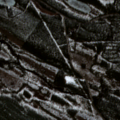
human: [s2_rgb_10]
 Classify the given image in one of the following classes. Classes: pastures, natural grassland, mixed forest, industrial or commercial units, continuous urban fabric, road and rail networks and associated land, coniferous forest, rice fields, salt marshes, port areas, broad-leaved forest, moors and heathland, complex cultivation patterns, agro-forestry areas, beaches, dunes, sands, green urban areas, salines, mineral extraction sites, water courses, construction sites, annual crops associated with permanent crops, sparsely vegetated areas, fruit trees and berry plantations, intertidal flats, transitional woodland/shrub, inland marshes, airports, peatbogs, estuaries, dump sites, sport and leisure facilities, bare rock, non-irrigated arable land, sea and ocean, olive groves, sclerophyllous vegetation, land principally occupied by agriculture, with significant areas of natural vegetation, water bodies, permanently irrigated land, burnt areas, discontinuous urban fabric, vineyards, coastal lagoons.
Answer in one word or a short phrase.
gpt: coniferous forest, transitional woodland/shrub